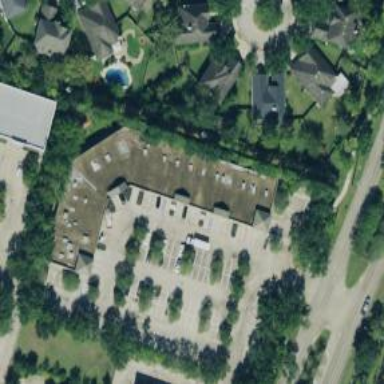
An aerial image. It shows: Parking space is available.